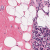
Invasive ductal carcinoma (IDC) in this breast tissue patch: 0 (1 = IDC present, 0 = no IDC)